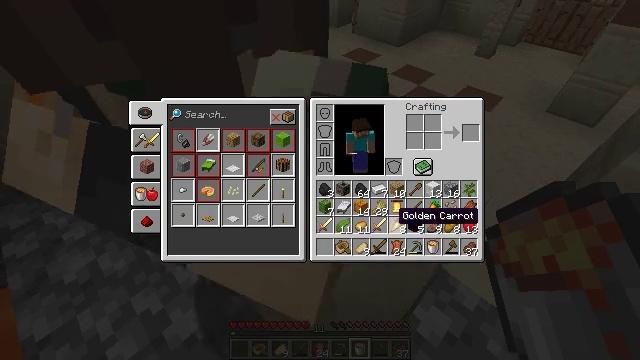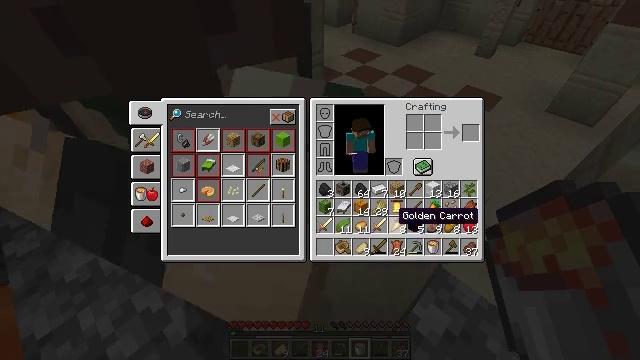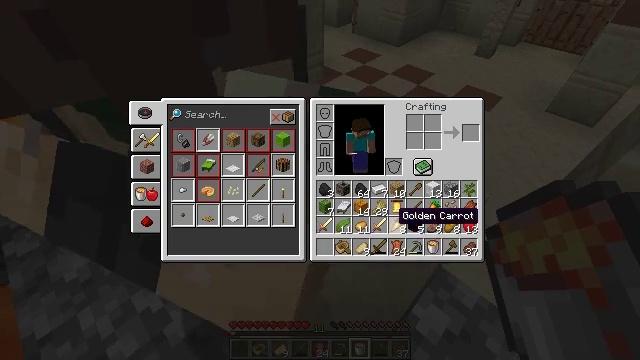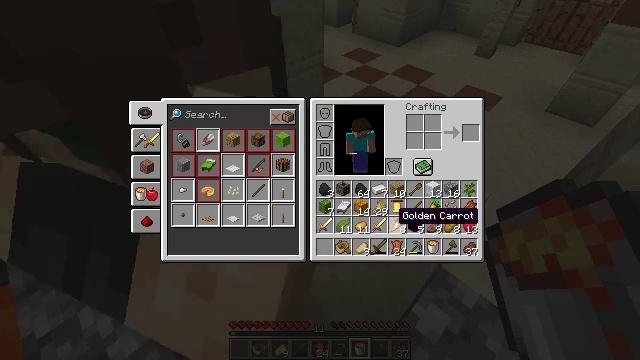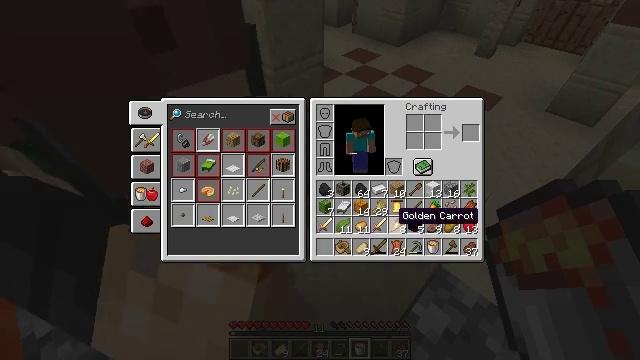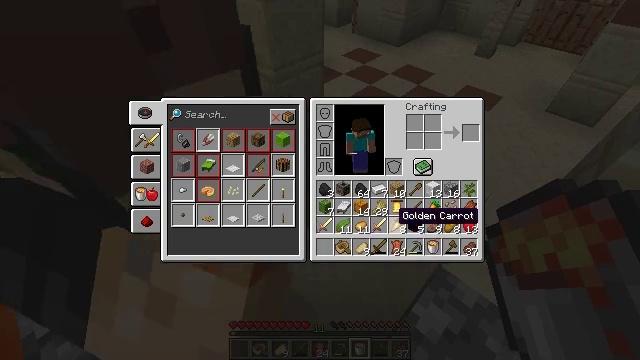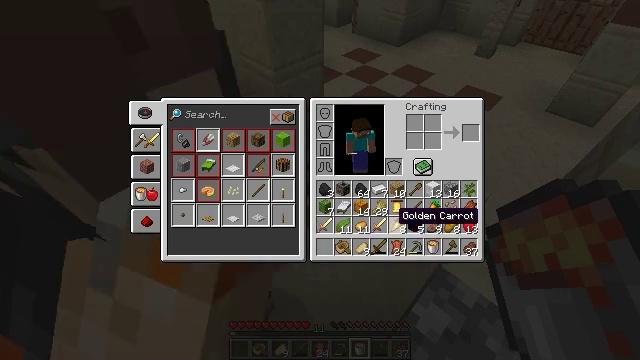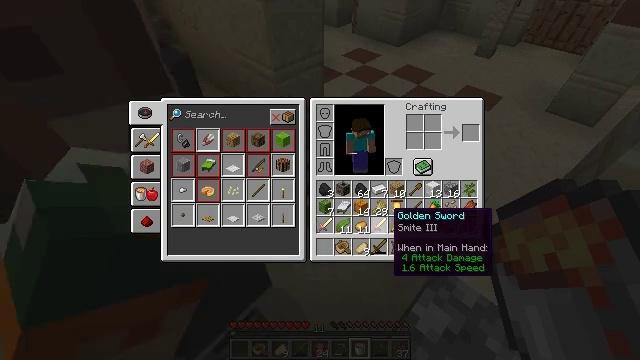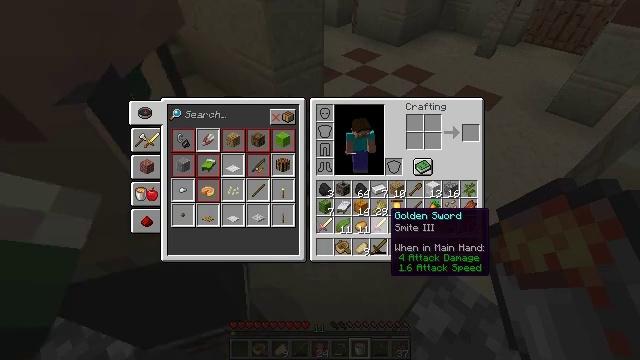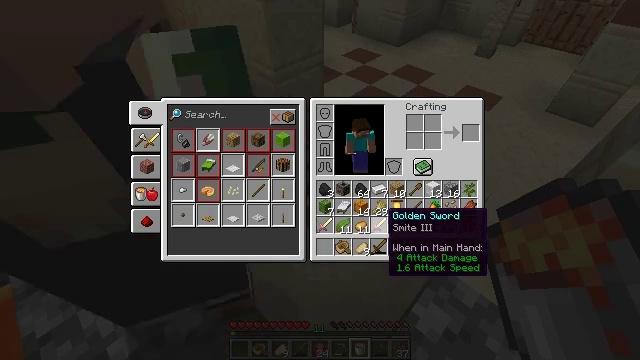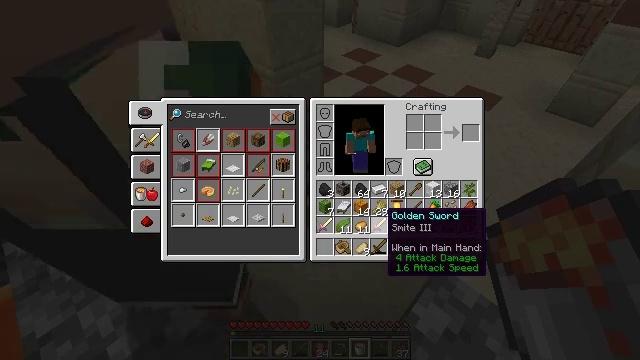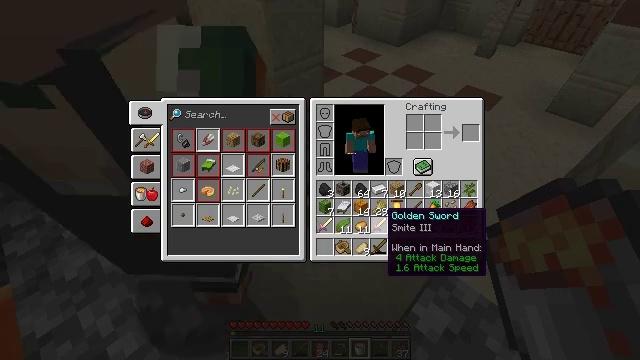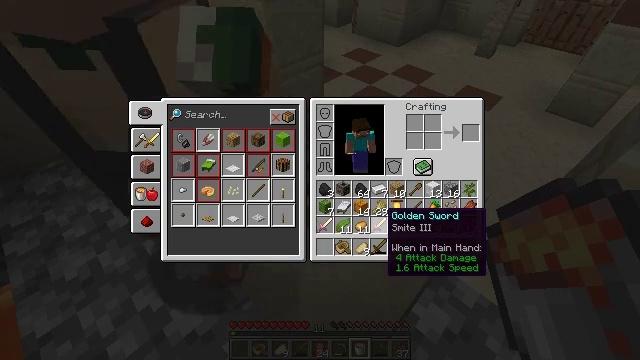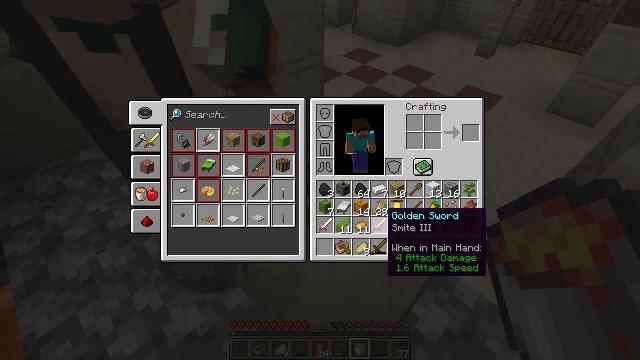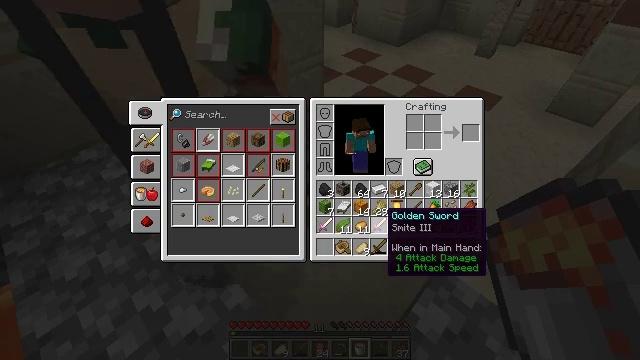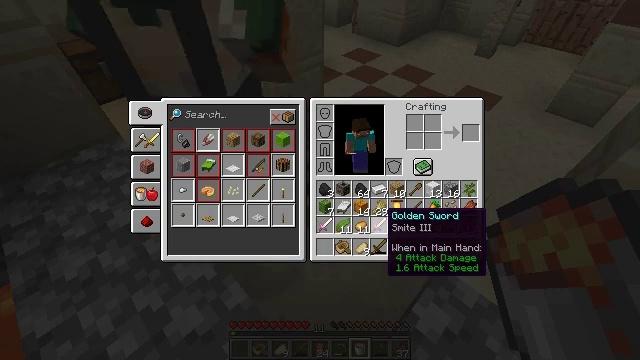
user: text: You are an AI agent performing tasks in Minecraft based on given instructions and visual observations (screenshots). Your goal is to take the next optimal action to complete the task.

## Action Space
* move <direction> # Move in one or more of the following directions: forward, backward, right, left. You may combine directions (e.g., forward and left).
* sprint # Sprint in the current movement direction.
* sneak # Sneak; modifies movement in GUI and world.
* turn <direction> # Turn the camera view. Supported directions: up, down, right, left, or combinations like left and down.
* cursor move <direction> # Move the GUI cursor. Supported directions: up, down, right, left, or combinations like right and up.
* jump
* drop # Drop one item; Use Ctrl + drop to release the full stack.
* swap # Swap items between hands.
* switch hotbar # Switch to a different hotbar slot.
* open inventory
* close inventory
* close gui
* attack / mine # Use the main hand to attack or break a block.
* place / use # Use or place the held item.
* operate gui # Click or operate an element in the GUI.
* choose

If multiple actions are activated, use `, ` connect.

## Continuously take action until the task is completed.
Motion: motion action
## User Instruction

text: Drop a golden sword.
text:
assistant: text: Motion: no_op
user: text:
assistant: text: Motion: no_op
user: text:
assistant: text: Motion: no_op
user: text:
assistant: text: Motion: no_op
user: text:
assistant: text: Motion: no_op
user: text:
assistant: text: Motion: no_op
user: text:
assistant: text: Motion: no_op
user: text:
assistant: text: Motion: no_op
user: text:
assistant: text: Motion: no_op
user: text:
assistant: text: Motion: no_op
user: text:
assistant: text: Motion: no_op
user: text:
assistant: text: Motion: no_op
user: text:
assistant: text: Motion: no_op
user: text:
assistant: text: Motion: no_op
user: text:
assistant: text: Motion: no_op
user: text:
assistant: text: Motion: no_op
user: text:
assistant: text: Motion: no_op
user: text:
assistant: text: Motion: no_op
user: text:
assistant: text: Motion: no_op
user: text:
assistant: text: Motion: no_op
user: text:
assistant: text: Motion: no_op
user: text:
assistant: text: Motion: no_op
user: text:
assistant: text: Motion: no_op
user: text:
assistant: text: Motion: operate gui
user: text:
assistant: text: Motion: cursor move left and down, operate gui
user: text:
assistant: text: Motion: cursor move left and down, operate gui
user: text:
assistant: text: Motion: cursor move left
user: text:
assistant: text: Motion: no_op
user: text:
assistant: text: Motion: no_op
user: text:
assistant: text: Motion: no_op